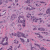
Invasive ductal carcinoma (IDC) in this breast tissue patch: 1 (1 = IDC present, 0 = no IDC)